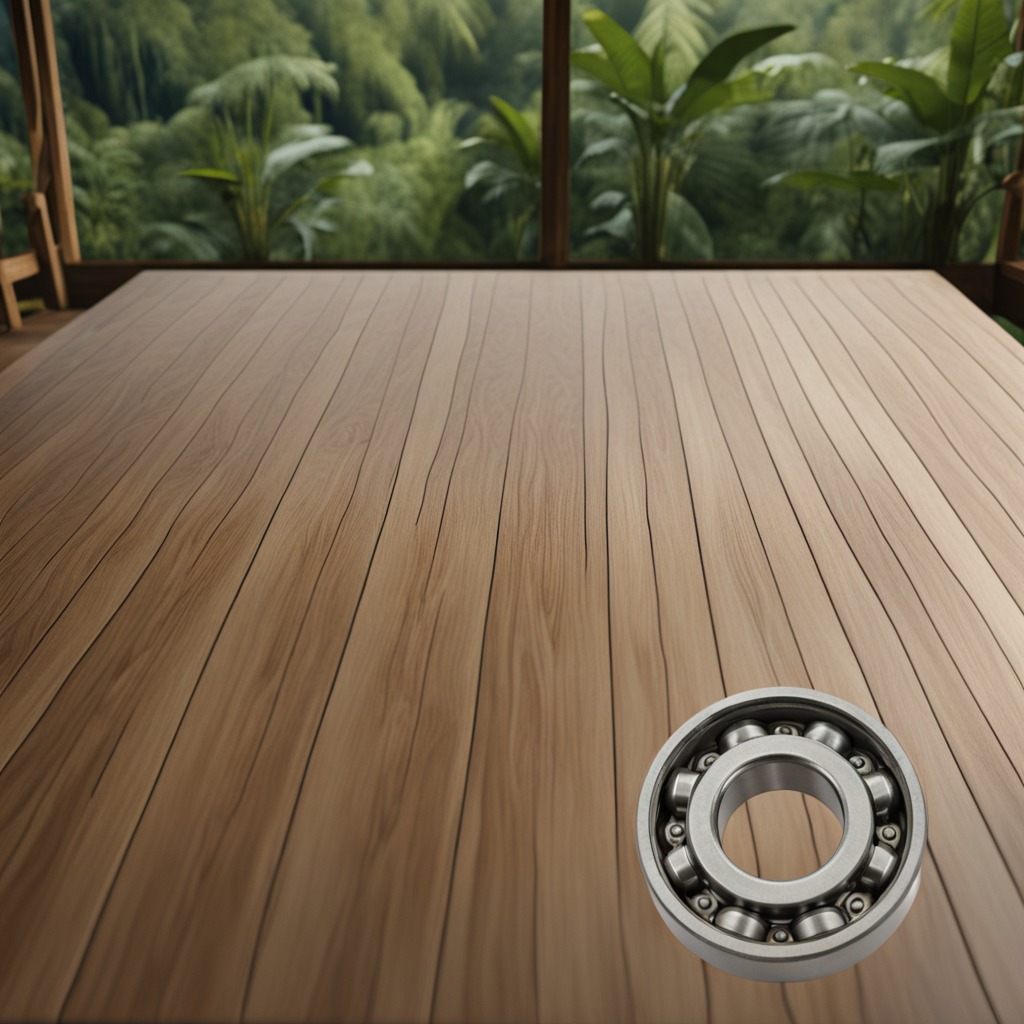
A metal ball bearing lies on a wooden table inside a jungle field workshop tent.